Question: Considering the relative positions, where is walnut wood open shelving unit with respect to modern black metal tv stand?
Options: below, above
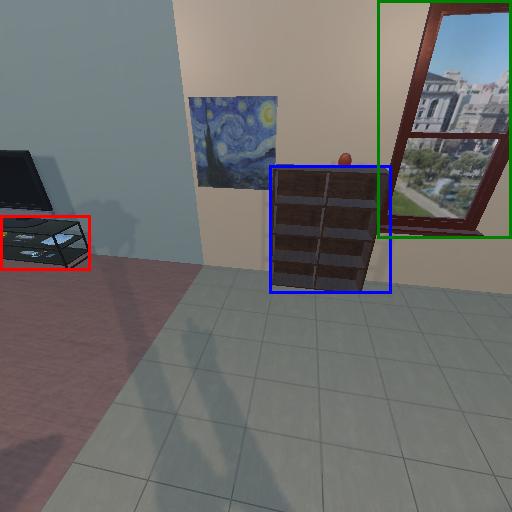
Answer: below